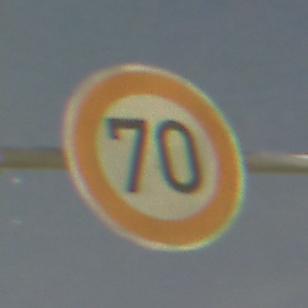
Verkehrszeichen: Geschwindigkeit70
Umgebung: Outdoor, Urban
Tageszeit: Night
Wetter: PartlyCloudy
Licht: Artificial
Jahreszeit: NotSpecified
Kontrast: HighContrast